Interaction volume radius: 10 \u00c5
Interaction volume height: 45 \u00c5
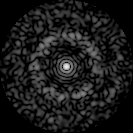
Disorder parameter: 0.8408